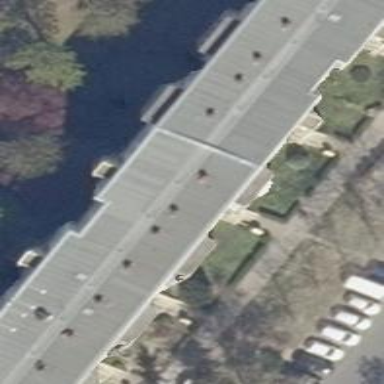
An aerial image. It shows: Apartment building with flat roof.